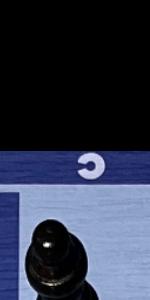
Label: Empty